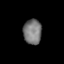
Tissue: lung
Cell type: Endothelial cells
Senescence score: 0.6198
Nuclear area (px): 450
Mean DAPI intensity: 119.729